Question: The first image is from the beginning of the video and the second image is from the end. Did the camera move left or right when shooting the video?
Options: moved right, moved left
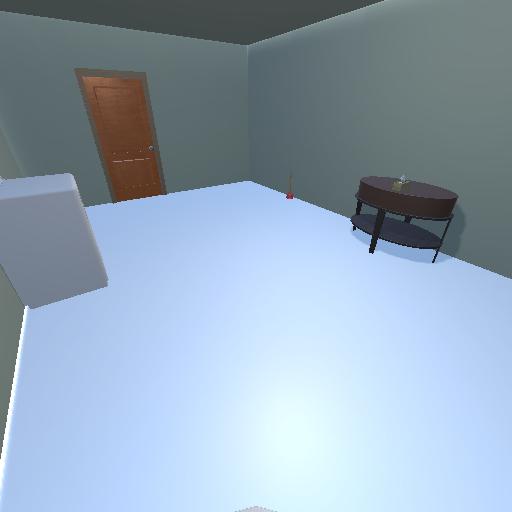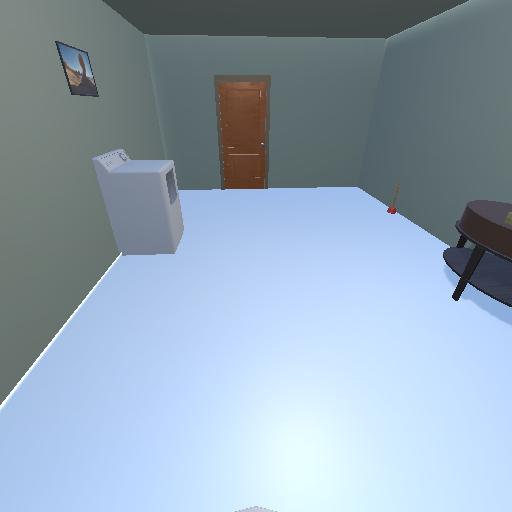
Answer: moved right